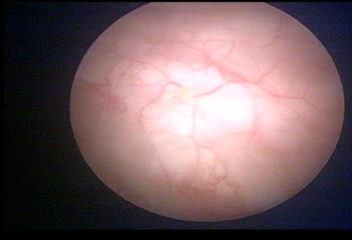
Modality: WLC
Class: Normal mucosa
Bladder cancer association: No